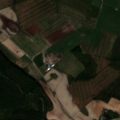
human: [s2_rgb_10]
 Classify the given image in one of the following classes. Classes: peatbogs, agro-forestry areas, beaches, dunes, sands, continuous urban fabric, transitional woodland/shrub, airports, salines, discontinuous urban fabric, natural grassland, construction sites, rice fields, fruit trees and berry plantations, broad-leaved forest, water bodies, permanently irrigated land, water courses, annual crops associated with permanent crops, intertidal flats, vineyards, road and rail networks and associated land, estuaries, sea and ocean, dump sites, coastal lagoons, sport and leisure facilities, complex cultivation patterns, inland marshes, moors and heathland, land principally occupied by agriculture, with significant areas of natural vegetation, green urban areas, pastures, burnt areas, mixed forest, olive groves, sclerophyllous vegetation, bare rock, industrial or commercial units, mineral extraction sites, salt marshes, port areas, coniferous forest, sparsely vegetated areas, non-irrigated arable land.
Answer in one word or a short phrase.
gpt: non-irrigated arable land, land principally occupied by agriculture, with significant areas of natural vegetation, coniferous forest, mixed forest, transitional woodland/shrub